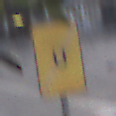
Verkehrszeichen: EndeUmleitung
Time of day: SunriseSunset
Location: Outdoor (Urban)
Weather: PartlyCloudy
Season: NotSpecified
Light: Natural